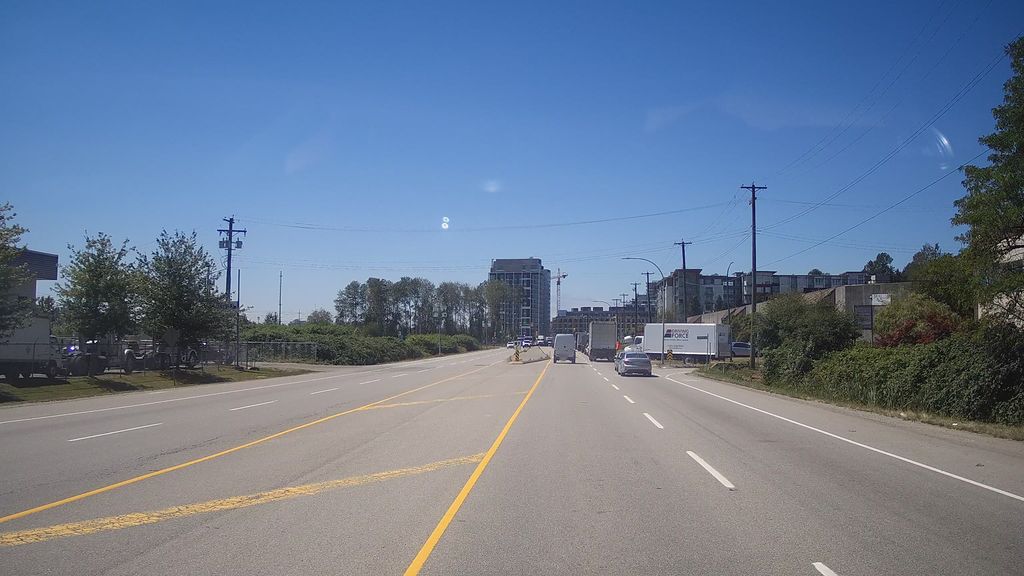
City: vancouver